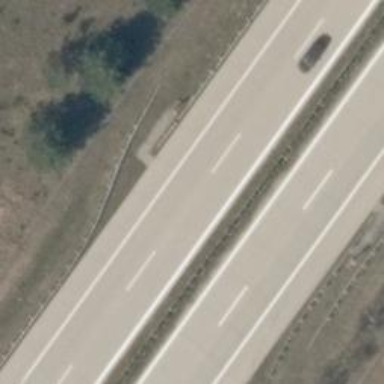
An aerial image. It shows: Motorway with concrete surface.